Question: I am developing an ios application in xcode 5.1 using story boards for ios 7.1. I have 2 buttons placed one on top of the other. Take for instance button "done" is top and button "nest page" is below button "done". There is no space between bottom edge of button "done" and top edge of button "nest page". I would like to vertically centre align both the buttons on the right side of the screen.

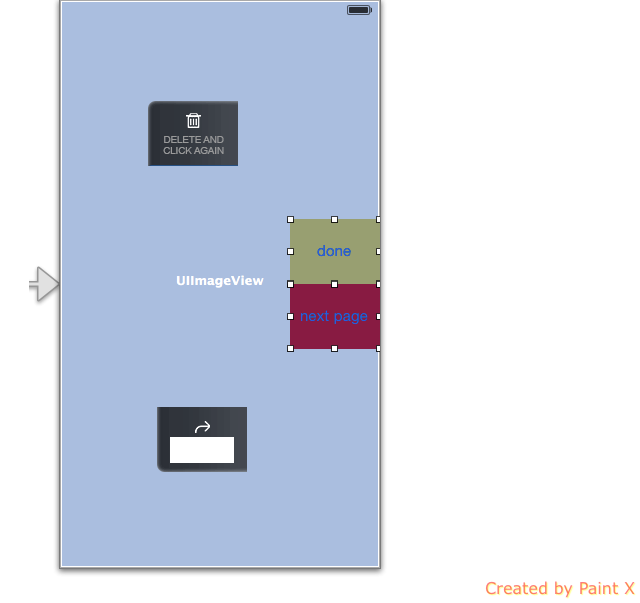
Answer: You could put the two buttons into another UIView. Center that wrapper view vertically and make it match the size of the two buttons.
Like it is done in the following screenshot. Note that I expanded the yellow wrapper view to the left side so you can see how this is supposed to work. You don't want to do this in your app.